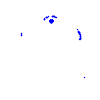
Particle: electron